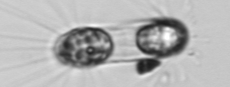
Label: Corethron_hystrix